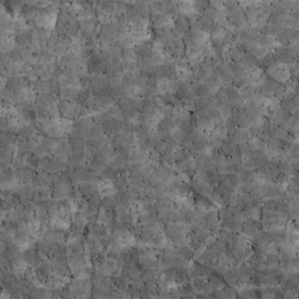
Label: non_frost